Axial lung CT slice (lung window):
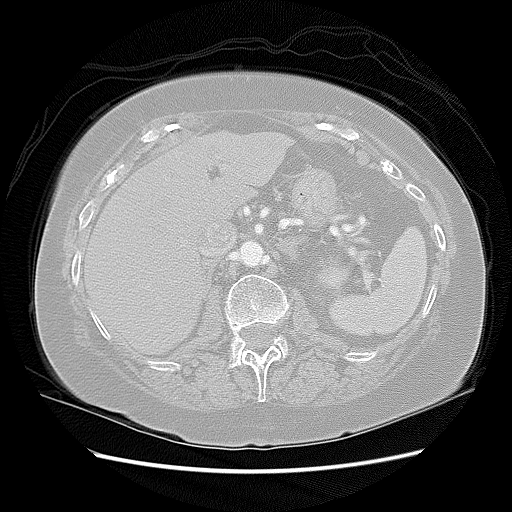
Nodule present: no